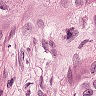
Metastatic tissue present: yes